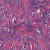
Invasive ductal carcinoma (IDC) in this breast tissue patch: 1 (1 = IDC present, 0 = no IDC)